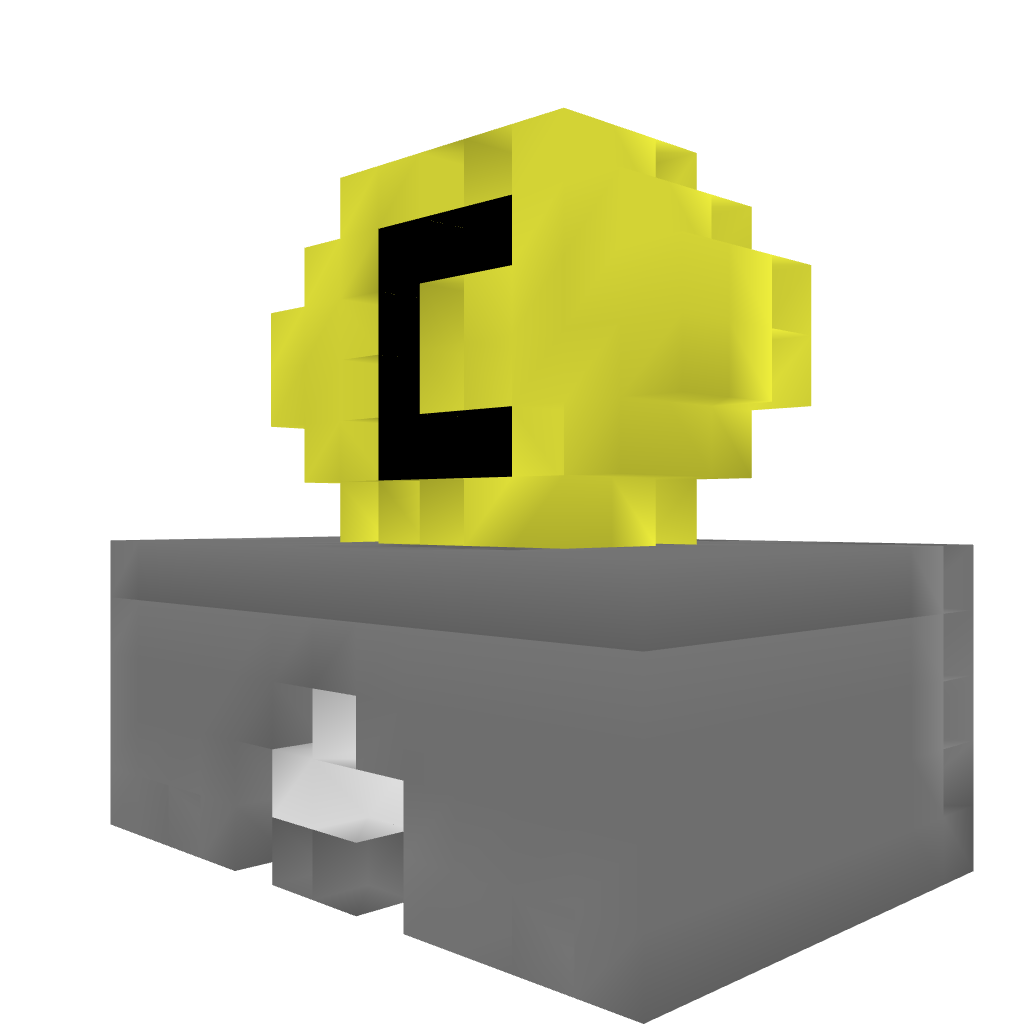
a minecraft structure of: First Server Bank good quality